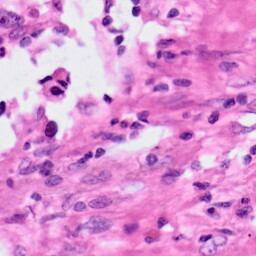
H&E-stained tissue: Lung